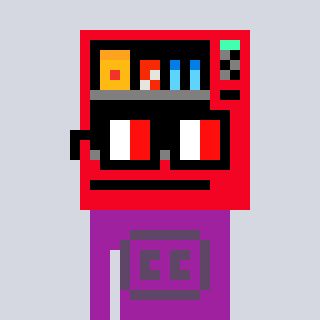
a pixel art character with square glasses with black frames and red eyes, a vending machine-shaped head and a magenta-colored body on a cool background